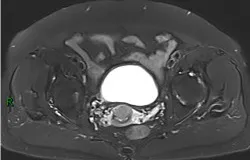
MRI scans showed a well-defined oval mass located in cervix, which destroyed the stroma The mass showed slight hyperintensity on T2-weighted MR images.
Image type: radiology (mri)